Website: macys
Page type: delivery-shipping
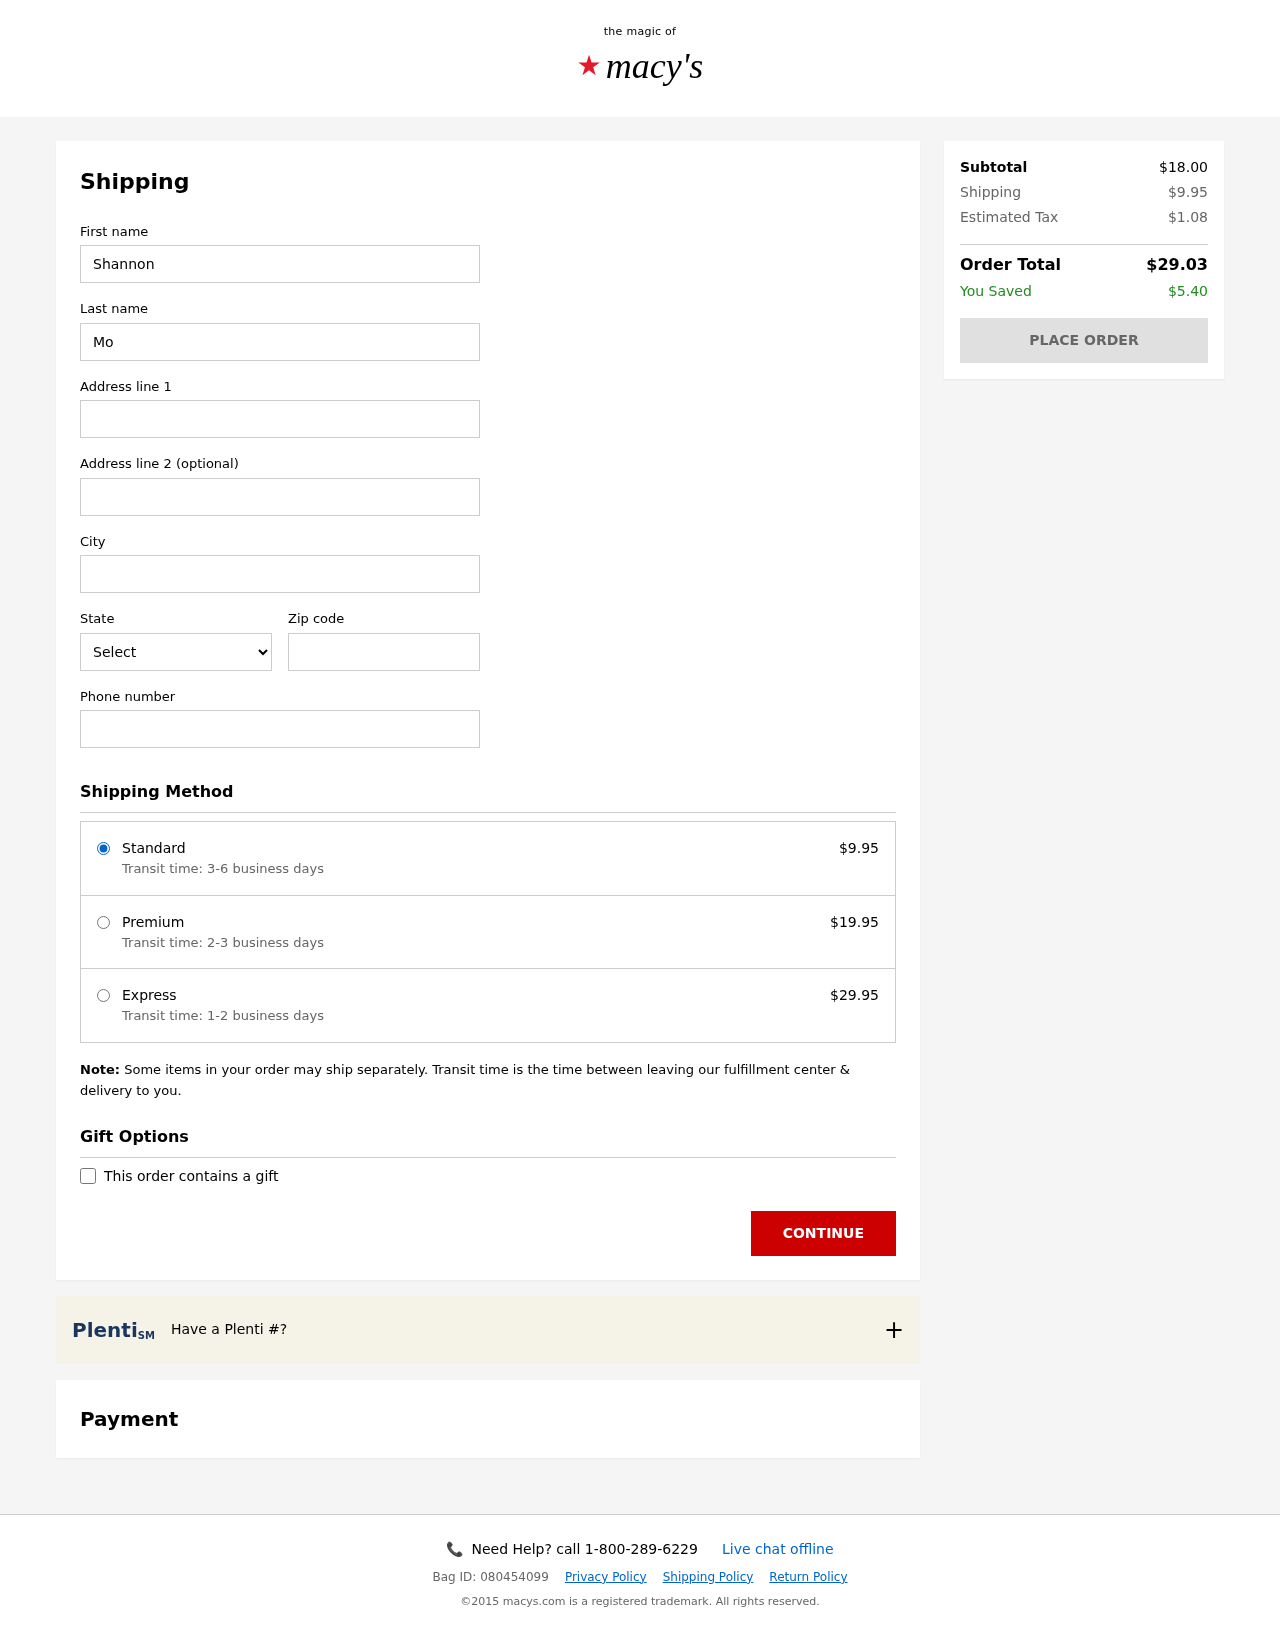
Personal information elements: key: PII_CITY
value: Davisbury
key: PII_FIRSTNAME
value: Shannon
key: PII_LASTNAME
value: Moody
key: PII_PHONE
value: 3984526946
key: PII_POSTCODE
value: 27371
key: PII_STATE_ABBR
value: SC
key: PII_STREET
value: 8605 Jeremy Ports Suite 240
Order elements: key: ORDER_SHIPPING_COST
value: $9.95
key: ORDER_SHIPPING_PREMIUM
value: $19.95
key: ORDER_SHIPPING_EXPRESS
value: $29.95
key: ORDER_SUBTOTAL
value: $18.00
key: ORDER_TAX
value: $1.08
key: ORDER_TOTAL
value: $29.03
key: ORDER_SAVINGS
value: $5.40